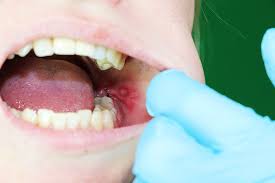
Condition: Mouth Ulcer